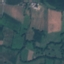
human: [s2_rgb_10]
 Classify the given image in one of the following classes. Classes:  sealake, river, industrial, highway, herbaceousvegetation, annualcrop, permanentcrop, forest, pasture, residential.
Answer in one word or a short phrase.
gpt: Pasture